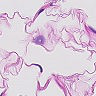
Metastatic tissue present: no